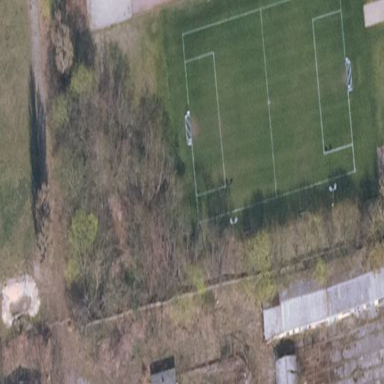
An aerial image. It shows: Soccer pitch for leisure land activities.